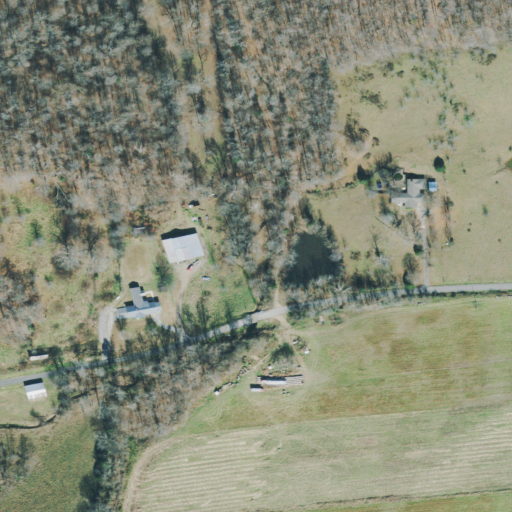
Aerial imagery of valley in Tennessee named Baker Hollow containing deciduous forest, pasture, open development, herbaceous wetlands, mixed forest, and medium intensity development